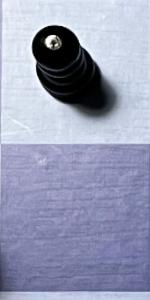
Label: Empty